Question: I need to do something like the new app store as shown on the attached image

however, i know that i have to use scroll view with some images or button inside
but im wondering about the curves and sliding images, resizing while scrolling, im talking about the all features of that
any good example or explanation ??
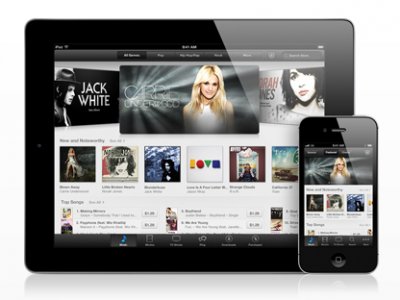
Answer: Here are some codes emulating the look and feel of the Appstore apps:
The WellSegmentedController:
<URL>
The image Carussel:
<URL>
I know someone also made the paginated grid code, but I simply can't find it anymore. However, a good look at cocoacontrols.com should give you all the spare parts you need.